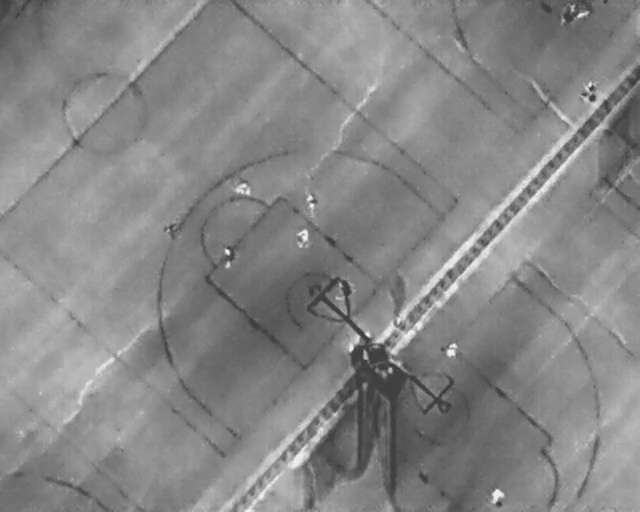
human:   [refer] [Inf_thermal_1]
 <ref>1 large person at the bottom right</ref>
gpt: <box>[[75, 95, 79, 98, 2]]</box>

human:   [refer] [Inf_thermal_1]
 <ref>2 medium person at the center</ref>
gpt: <box>[[46, 38, 50, 40, 2], [33, 49, 37, 51, 2]]</box>

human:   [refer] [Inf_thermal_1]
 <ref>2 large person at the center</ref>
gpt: <box>[[36, 35, 39, 38, 2], [45, 45, 48, 47, 2]]</box>

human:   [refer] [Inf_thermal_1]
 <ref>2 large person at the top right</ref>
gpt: <box>[[90, 16, 94, 19, 2], [87, 1, 90, 4, 2]]</box>